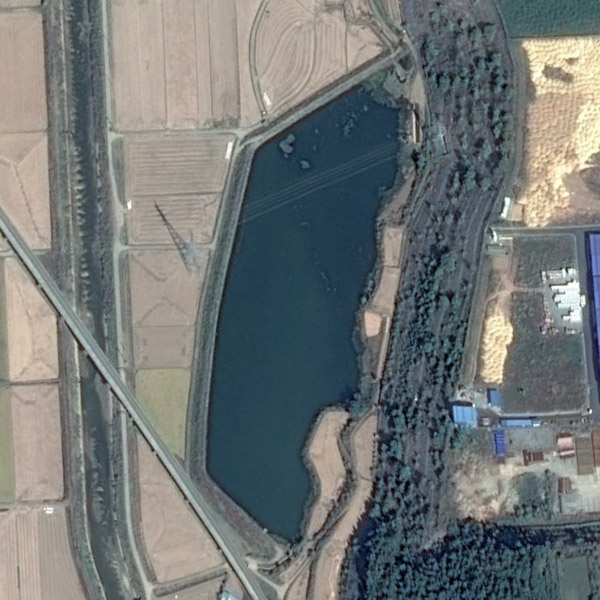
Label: Pond